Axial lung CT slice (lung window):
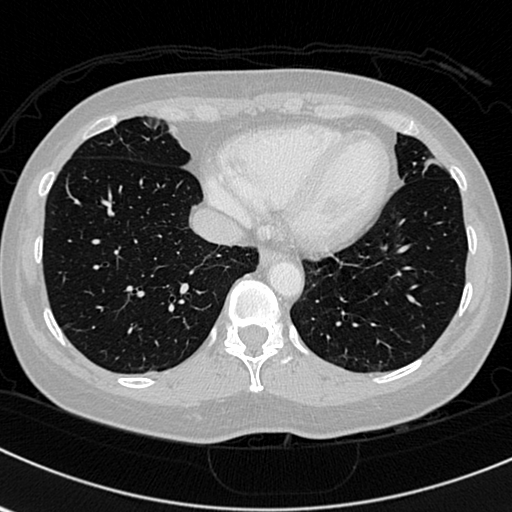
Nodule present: no